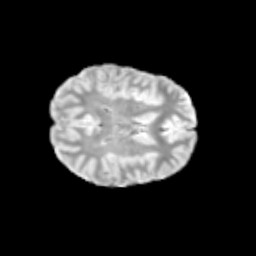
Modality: T2w
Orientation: axial
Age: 11
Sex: female
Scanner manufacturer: siemens
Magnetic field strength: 3 T
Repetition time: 3.8 s
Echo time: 0.07 s